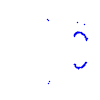
Particle: proton